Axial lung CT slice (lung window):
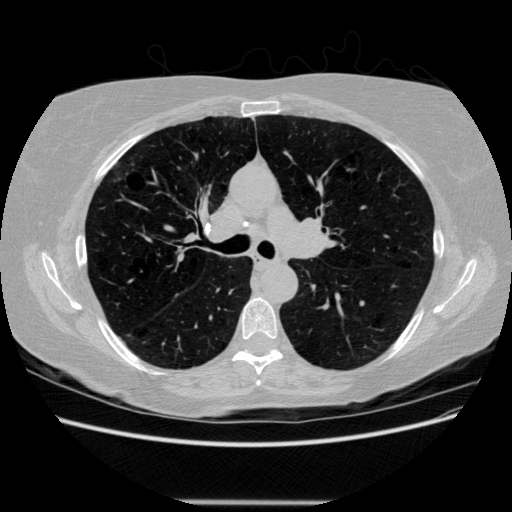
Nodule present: no